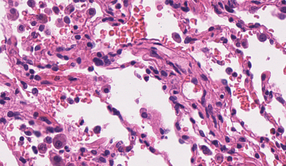
Tumor epithelial tissue: no
Tumor-associated stroma tissue: no
Normal tissue: yes